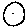
Label: circle